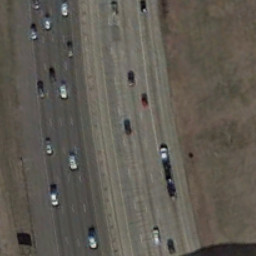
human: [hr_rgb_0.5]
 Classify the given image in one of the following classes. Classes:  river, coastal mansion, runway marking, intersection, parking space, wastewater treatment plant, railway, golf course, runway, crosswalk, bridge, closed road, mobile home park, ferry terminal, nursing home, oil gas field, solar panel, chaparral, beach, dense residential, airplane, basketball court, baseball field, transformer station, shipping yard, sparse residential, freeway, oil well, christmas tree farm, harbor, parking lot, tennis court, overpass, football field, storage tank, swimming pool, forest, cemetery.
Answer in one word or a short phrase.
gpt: freeway